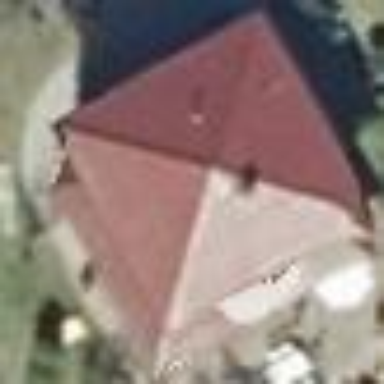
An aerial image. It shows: Red house with pyramidal roof.